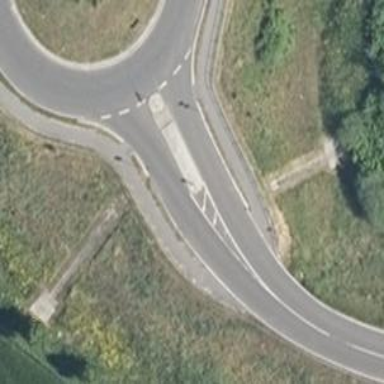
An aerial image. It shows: Traffic calming island.